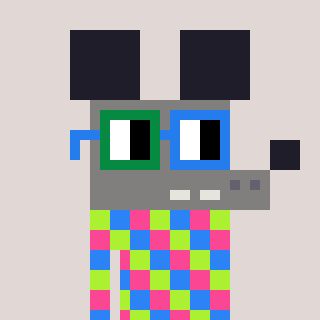
a pixel art character with square green and blue glasses, a mouse-shaped head and a computerblue-colored body on a warm background